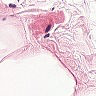
Metastatic tissue present: no